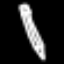
Label: pencil